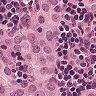
Metastatic tissue present: yes